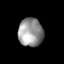
Tissue: skin
Cell type: Others
Senescence score: 0.6738
Nuclear area (px): 692
Mean DAPI intensity: 149.582